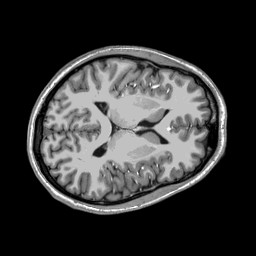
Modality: T1w
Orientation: coronal